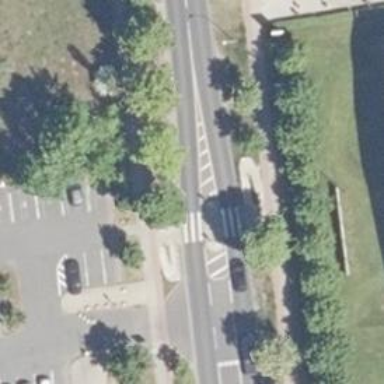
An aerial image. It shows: Marked crossing with pedestrian island.